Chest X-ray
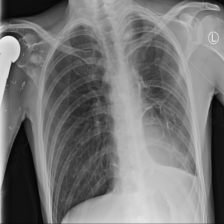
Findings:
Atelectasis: negative
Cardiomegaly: negative
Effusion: positive
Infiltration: negative
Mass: negative
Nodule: negative
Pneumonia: negative
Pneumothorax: negative
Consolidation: negative
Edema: negative
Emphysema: negative
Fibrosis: negative
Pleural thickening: negative
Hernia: negative